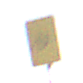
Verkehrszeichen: AnkuendigungOderFortsetzungUmleitungOhnePfeilsymbol
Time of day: SunriseSunset
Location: Outdoor (Suburban)
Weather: PartlyCloudy
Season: NotSpecified
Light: Natural